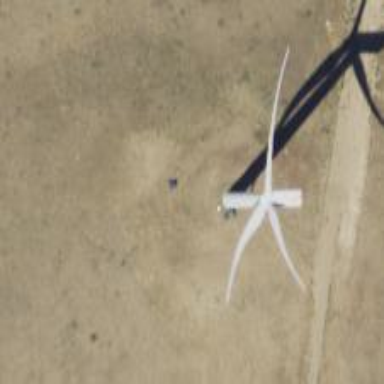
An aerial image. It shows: Wind generator with horizontal axis. The generator is wind turbine.